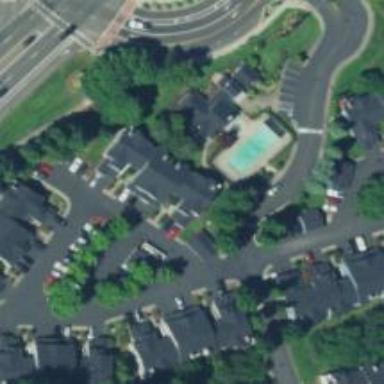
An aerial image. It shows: Residential road with asphalt surface and sidewalk on the left.